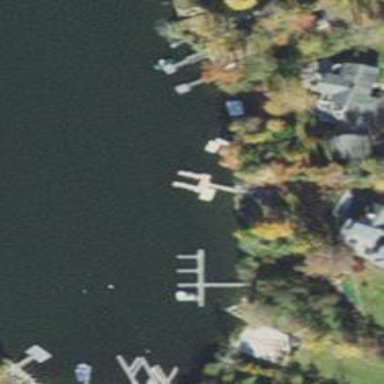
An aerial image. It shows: Man-made pier.